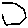
Label: hexagon